Question: I added 'vertical-align: middle' for all td with day number:
'''
#calendar td {
vertical-align: middle !important;
}
'''
but this don't work for responsive web page for first column:
How I can fix it?
I try added margin-top in % and em, its work for tablet, bot don't work on PC browser.
UPDATE: added code on jsfiddle: <URL>
'''
<div id='calendar'></div>
'''
'''
#calendar td {
vertical-align: middle !important;
border: 1px solid #000;
}
.fc {
text-align: center !important;
}
.fc td {
padding: 0;
vertical-align: middle !important;
}
'''
'''
$('#calendar').fullCalendar({
header: {
left: 'prev',
center: 'title',
right: 'next'
},
dayClick: function(date, allDay, jsEvent, view) {
var now = new Date();
if (date.setHours(0,0,0,0) > now.setHours(0,0,0,0)){
$(this).toggleClass("blackAndWhite");
} else {
$(tempVar).css({
'background-color':'white',
'color' : '#000'
});
}
}
});
'''
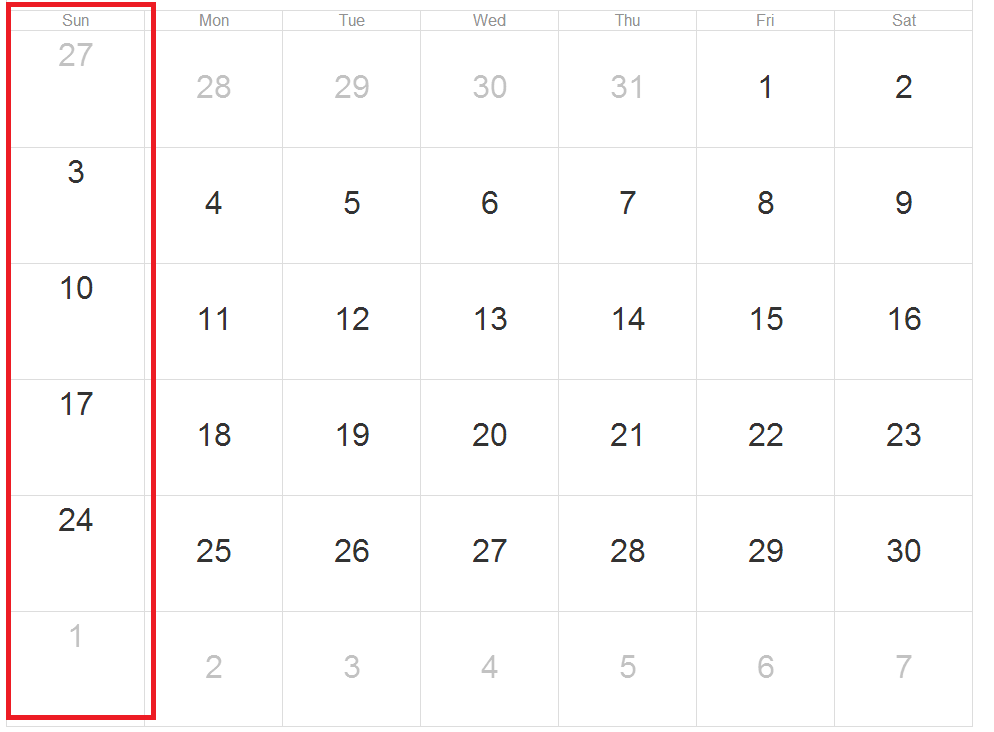
Answer: The 'vertical-align: middle;' is not doing its job because the 'div' inside the 'td' is being set a 'min-height' by the JavaScript.
Add 'line-height' (equal to the computed 'min-height') to the 'div' along with the 'min-height' and the content will get aligned properly.
You can do it using the below code.
'''
function setLineHeight() {
var body = $(document).find('tbody');
var bodyRows = body.find('tr');
var bodyFirstCells = bodyRows.find('td:first-child');
var cell;
bodyFirstCells.each(function (i, _cell) {
if (i < 7) {
cell = $(_cell);
var minHeight = cell.find('> div').css('min-height'); /* get computed min-height value */
cell.find('> div').css(
'line-height',
minHeight); /* set the obtained min-height as line-height */
}
});
}
$(document).ready(function () {
setTimeout(setLineHeight, 1000);
});
$(window).resize(function () {
setTimeout(setLineHeight, 1000); /* to make sure that the plugin calculates the min-height before calling our function */
});
'''
<URL>
Even better option would be to create a custom version of the plugin and set the 'line-height' from within it.